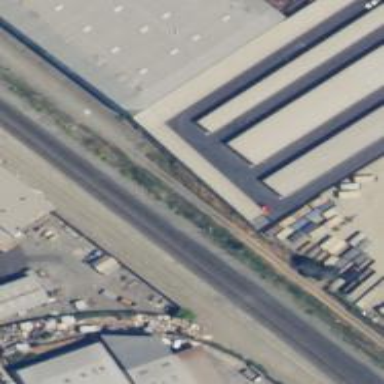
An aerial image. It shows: Railway yard used for servicing trains.